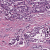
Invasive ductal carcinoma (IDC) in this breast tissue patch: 1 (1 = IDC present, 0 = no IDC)